Question: I am trying to integrate 'x**(n-1)*sin(x**n)' using SymPy 1.1.1. Any idea why the error
> TypeError: cannot determine truth value of Relational
is generated? Is this a known issue? Is this a bug? Or am I doing something wrong?
'''
pip list | grep sympy
sympy 1.1.1
'''
running on
'''
cat /etc/*release
Manjaro Linux
DISTRIB_ID=ManjaroLinux
DISTRIB_RELEASE=17.1.10
DISTRIB_CODENAME=Hakoila
DISTRIB_DESCRIPTION="Manjaro Linux"
Manjaro Linux
'''
Using Anaconda latest Python
'''
$python
Python 3.6.5 |Anaconda, Inc.| (default, Apr 29 2018, 16:14:56)
[GCC 7.2.0] on linux
>>> from sympy import *
>>> x, n=symbols('x n')
>>> integrate(x**(n-1)*sin(x**n),x)
'''
gives
'''
Traceback (most recent call last):
File "<stdin>", line 1, in <module>
File "/opt/anaconda/lib/python3.6/site-packages/sympy/integrals/integrals.py", line 1295, in integrate
risch=risch, manual=manual)
File "/opt/anaconda/lib/python3.6/site-packages/sympy/integrals/integrals.py", line 486, in doit
conds=conds)
File "/opt/anaconda/lib/python3.6/site-packages/sympy/integrals/integrals.py", line 908, in _eval_integral
h = meijerint_indefinite(g, x)
File "/opt/anaconda/lib/python3.6/site-packages/sympy/integrals/meijerint.py", line 1612, in meijerint_indefinite
res = _meijerint_indefinite_1(f.subs(x, x + a), x)
File "/opt/anaconda/lib/python3.6/site-packages/sympy/integrals/meijerint.py", line 1675, in _meijerint_indefinite_1
if b < 0 or f.subs(x, 0).has(nan, zoo):
File "/opt/anaconda/lib/python3.6/site-packages/sympy/core/relational.py", line 195, in __nonzero__
raise TypeError("cannot determine truth value of Relational")
TypeError: cannot determine truth value of Relational
'''
Computing the antiderivative using Mathematica,
'''
ClearAll[x,n]
Integrate[x^(n-1) Sin[x^n],x]
'''

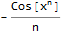
Answer: SymPy tries several methods, roughly in this order: Risch algorithm, Meijer G integration, "manual integration" (based on calculus-type rules) and a slow heuristic form of Risch. Meijer G throws an error here, which it a bug ('if b < 0' should be rewritten with the consideration that the truth value of 'b < 0' may be unknown).
As a workaround, disabling Meijer G helps:
'''
x, n = symbols('x n')
integrate(x**(n-1)*sin(x**n), x, meijerg=False)
'''
returns 'Piecewise((log(x)*sin(1), Eq(n, 0)), (-cos(x**n)/n, True))' which is more correct than Mathematica output, recognizing that the case n=0 is different.
In the current development version of SymPy, this output is reordered to put the generic case first: 'Piecewise((-cos(x**n)/n, Ne(n, 0)), (log(x)*sin(1), True))'.
One can also use the option 'manual=True' to tell SymPy to go straight to "manual" algorithm, with the same outcome.
'''
integrate(x**(n-1)*sin(x**n), x, manual=True)
'''